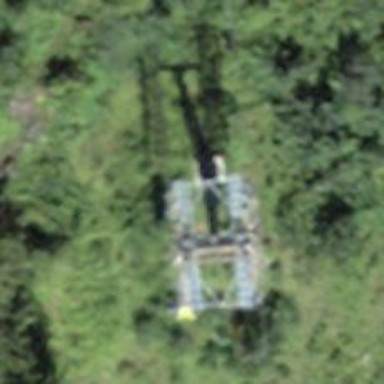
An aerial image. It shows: Pylon for aerialway.